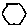
Label: hexagon